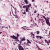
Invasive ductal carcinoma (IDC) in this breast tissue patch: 0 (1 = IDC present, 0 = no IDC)